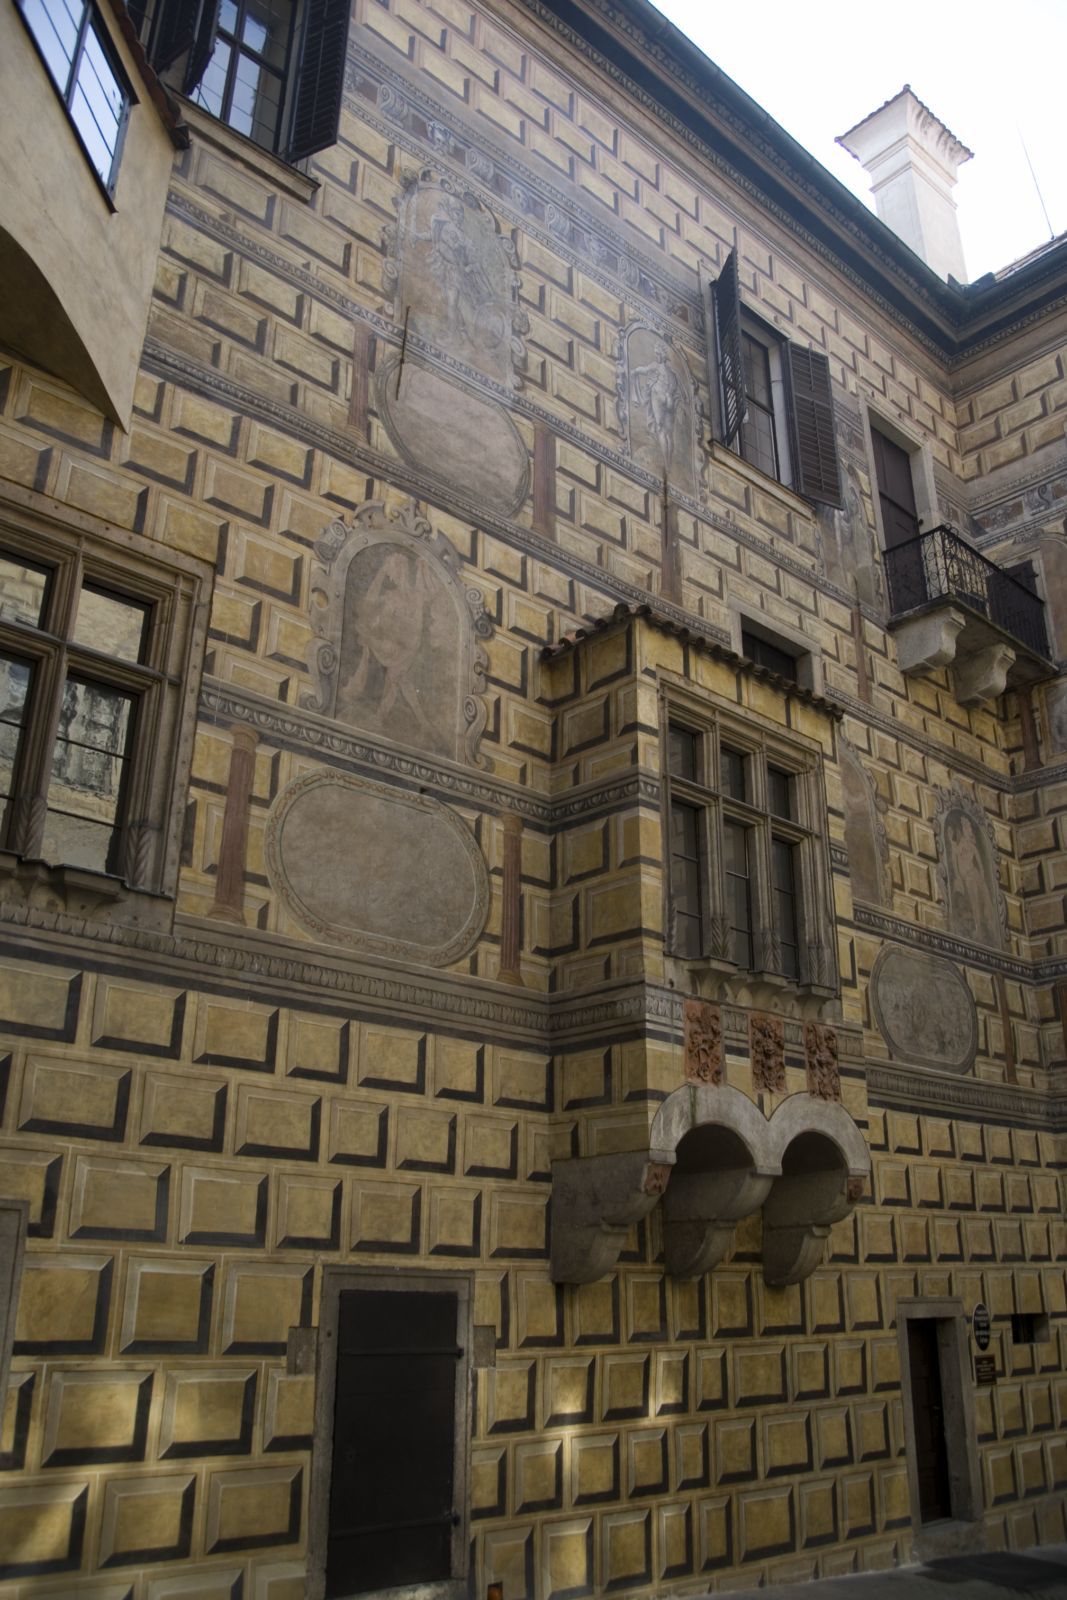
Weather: rainy
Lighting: day
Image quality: good
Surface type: walking surface
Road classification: corridor
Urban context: semi-dense urban cluster
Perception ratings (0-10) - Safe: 5.93, Lively: 4.26, Beautiful: 8.5, Boring: 2.65, Depressing: 5.92, Wealthy: 4.94